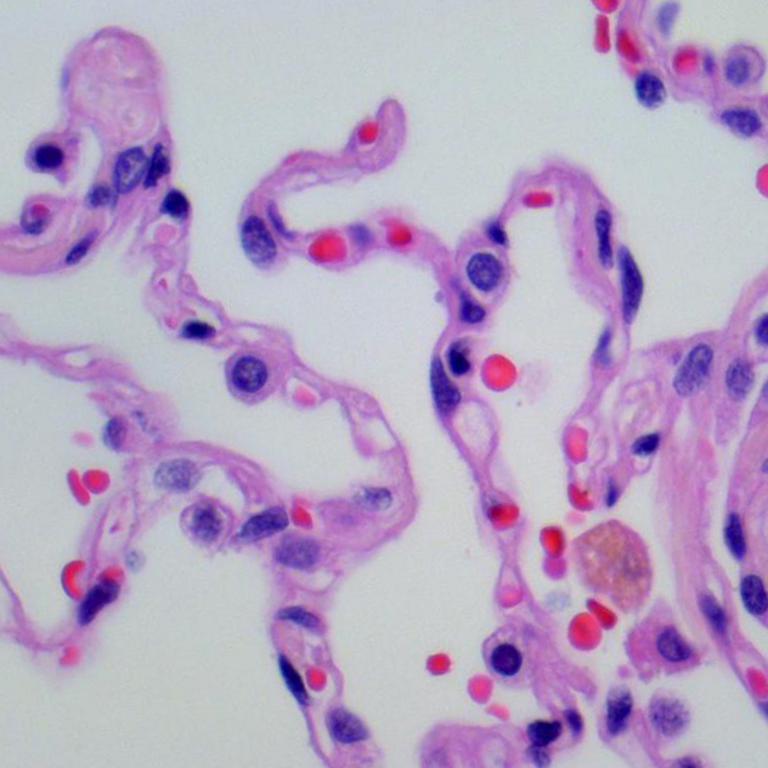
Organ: lung
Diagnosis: benign